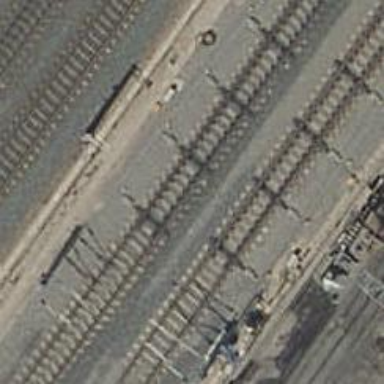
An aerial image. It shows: Railway with electrified contact lines.